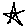
Label: star